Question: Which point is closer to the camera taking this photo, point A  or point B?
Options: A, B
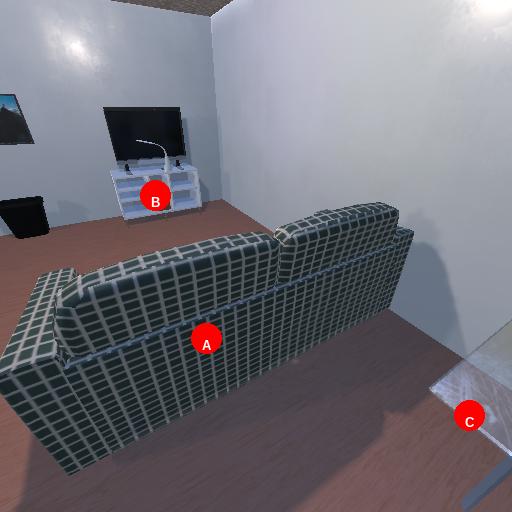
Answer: A